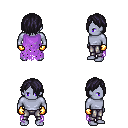
a pixel art fantasy rpg character, male body template, dark elf, purple skin, maroon tattered cape, metal pants, raven bangs hairstyle, gold gloves, four views (front, back, left, right), 2x2 character sprite sheet, small pixel art, hard edges, no anti-aliasing